Question: i got a big xml file and i want to save each id, source & target in a stringlist to generate after successfull import to stringlists build a query to mysql.
heres a snippet of my xml:
'''
xliff version="1.1">
<file original="Xliff Demo" source-language="EN" target-language="DE" datatype="html">
<header>
<skl>
<external-file uid="017dbcf0-c82c-11e2-ba2b-005056c00008" href="skl\simple.htm.skl"/>
</skl>
</header>
<body>
<trans-unit id="00ffmnpB5wBV5KFqBxuHLi4fwJvvuB">
<source xml:lang="EN">1lnRUfBBeHtbS96uULSht42VNMN7XE4qt9JrOcWhtoTuhnbAQ9</source>
<target xml:lang="DE">zZvOLJfLCy9oP5GQYfEqw5LAeC2ESAxRmVe1JyQdmJ1eG2jz1N</target>
<note/></trans-unit>
<trans-unit id="00kjUwy1rJ54bEGYp7XZvtBiY32pmj">
<source xml:lang="EN">HXOQLUWkfJg206vRw8lyWhCWChOacVxbMukfQ0HUdNHSI18GG4</source>
<target xml:lang="DE">8dsX38mezeZ0w0w37LI66CDRuI8gBD23zT5KR4iqYNv3IGUgH0</target>
<note/></trans-unit>
<trans-unit id="00kk3Af8SFpHyelAaYrgK58b9GbIDj">
<source xml:lang="EN">wQFxZiCiRsSNWs20G4WXAmDBRdRL6fcrrJnCgtbiXGSfHzpYrT</source>
<target xml:lang="DE">oFVTUdPkExOhISYofIImLsnVKd3NSZg32tyeP5iRxRZdmuYQDy</target>
<note/></trans-unit>
<trans-unit id="00Ky2dmDU9wGTWBnJxeL9b9gkts5UQ">
<source xml:lang="EN">nHQcjAW02lWe0SyOhqGtyqUhpwQ8qgWX3rUynMRf4BDHfVdHOC</source>
<target xml:lang="DE">0CURp1dcZydB1V2rEZ1lnOhmYufOYbrLbh84e1ZnALlzZPVq4F</target>
<note/></trans-unit>
<trans-unit id="00pMSFlBfA3bJ8Xy9I78wz6XisPYcV">
<source xml:lang="EN">IuhtaVnZtF67nxKz5dbmuy8BEMTs2X1120FzDtIplKF2Me5AsQ</source>
<target xml:lang="DE">1BGSJQDZBm4UW974pucnX3XHuYOQYpC7nTcIH01rbKlOkVi9bo</target>
<note/></trans-unit>
<trans-unit id="012w2kb2d1Lo6NbJLE0BawThzsSuCJ">
<source xml:lang="EN">0RoniOGZ7V7WTF1YQg59B8jBhRxnLVXscC1LOGPzKPYRs76oIz</source>
<target xml:lang="DE">gyw15fkHTni2aUGWI5qiPHEz8vsJJJsW4OOqKwGYL1qzfUVfLO</target>
<note/></trans-unit>
...
..
..
'''
So i try to save each entry of trans-unit id, source xml:lang"EN", target xml:lang="DE" in a seperate stringlist but only the values.
Thats my code:
'''
{ ----------- Import Procedure ------------ }
procedure TForm2.Button2Click(Sender: TObject);
var
xmlFile, idList, sourceList, targetList: TStringList; // StringListe wo die Xml Datei eingelesen wird
i: Integer;
id, source, target: String;
idTmp, idTmp2, sourceTmp, sourceTmp2, targetTmp, targetTmp2: Integer;
begin
try
xmlFile := TStringList.Create;
idList := TStringList.Create;
sourceList := TStringList.Create;
targetList := TStringList.Create;
if OpenDialog1.Execute then
xmlFile.LoadFromFile(OpenDialog1.FileName);
{Debug}
//ShowMessage(IntToStr(XmlFile.Count)); Ausgabe der Zeilenlange
//ShowMessage(XmlFile[8]); // Ausgabe der Zeile 8
{/Debug}
for i := 0 to xmlFile.Count-1 do // Uber alle Zeilen der StringList gehen und folgendes tun:
begin // Code pro Zeile
{id}
idTmp := Pos('<trans-unit id="', xmlFile.Strings[i])+16; // Sucht nach trans-unit id (16 ist die Anzahl der Lange vom Suchstring in dem Fall trans-unit id 16 Stellen lang
if idTmp > 5 then // Uberprufen ob was gefunden wurde (Ungleich 0)
begin
idTmp2 := Pos('"', xmlFile.Strings[i], idTmp); // Ermittelt die Position vom Ende des Strings (")
idList.Add(Copy(xmlFile.Strings[i], idTmp, idTmp2-idTmp));
end;
{source}
sourceTmp := Pos('<source xml:lang="EN">', xmlFile.Strings[i])+22;
if sourceTmp > 5 then // Uberprufen ob was gefunden wurde (Ungleich 0)
begin
sourceTmp2 := Pos('<', xmlFile.Strings[i], sourceTmp); // Ermittelt die Position vom Ende des Strings (")
sourceList.Add(Copy(xmlFile.Strings[i], sourceTmp, sourceTmp2-sourceTmp));
end;
{target}
targetTmp := Pos('<target xml:lang="DE">', xmlFile.Strings[i])+22;
if targetTmp > 5 then // Uberprufen ob was gefunden wurde (Ungleich 0)
begin
targetTmp2 := Pos('<', xmlFile.Strings[i], targetTmp); // Ermittelt die Position vom Ende des Strings (")
targetList.Add(Copy(xmlFile.Strings[i], targetTmp, targetTmp2-targetTmp));
end;
end;
StartPerformance;
UniConnection1.Open;
finally
ListBox1.items.assign(idList);
ListBox2.items.assign(sourceList);
ListBox3.items.assign(targetList);
ShowMessage('Import in StringListen fertiggestellt.');
xmlFile.Free;
idList.Free;
sourceList.Free;;
targetList.Free;
end;
end;
'''
But it's not working like i want. My problem is, that it saves empty lines too in the stringlist and other trash. I dont really find my error and its the first time im using this copy/pos function.
Heres a screenshot

What should i change to fixx my problem and only save the correct strings in my 3 stringlists?
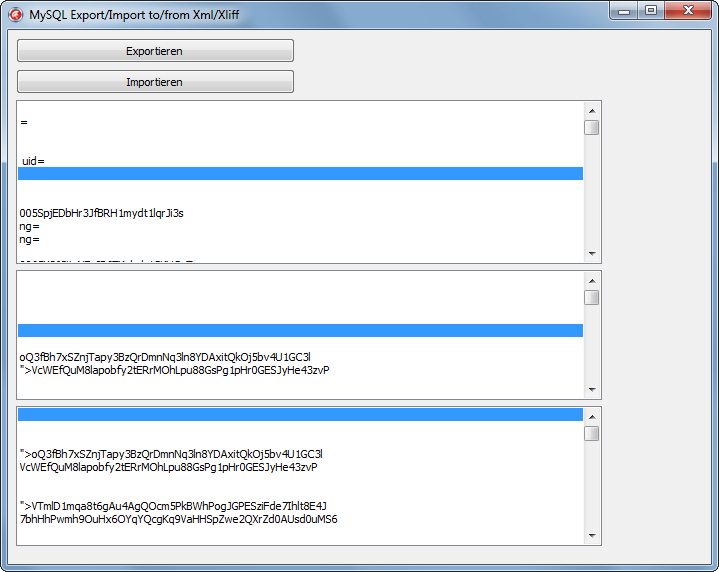
Answer: Here :
'''
idTmp := Pos('<trans-unit id="', xmlFile.Strings[i])+16;
if idTmp > 5 then
...
'''
'idTmp' will always be greater than 5 - you are adding 16 to it no matter what and it always returns a positive value (or zero if no match).
The simplest change here would be :
'''
idTmp := Pos('<trans-unit id="', xmlFile.Strings[i]);
if idTmp > 0 then begin //Pos returns 0 if no match found
idTmp := idTmp + 16;
idTmp2 := PosEx('"', xmlFile.Strings[i], idTmp);
idList.Add(Copy(xmlFile.Strings[i], idTmp, idTmp2-idTmp));
end;
'''
The change for the other two blocks would follow in a similar way.
You'll notice that I used StrUtils.PosEx here for 'idTmp2' - I don't know how your code compiled using Pos for the second function...
Ok, it looks like Pos was changed in XE3 to include offset overloads. If performance is your objective here (as it seems from comments) you should probably have a read of this :
<URL>
Additionally, which I think is probably quite important, this really is a terrible way to parse XML. I highly suggest you read through some source code from projects that do this already to get a better understanding of how you should approach the problem. Some examples might be :
- <URL>